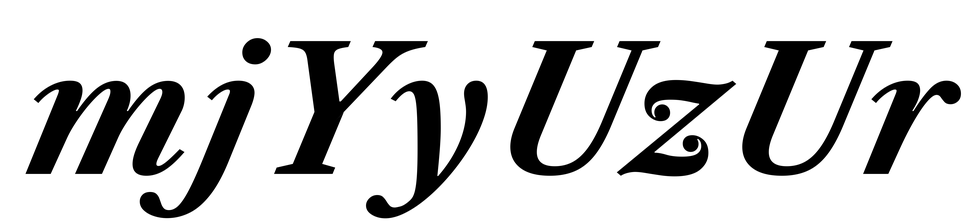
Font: LibreCaslonText-Italic_Bold_Italic